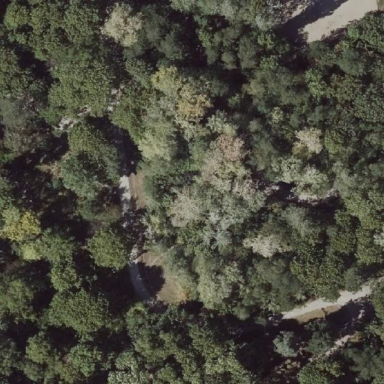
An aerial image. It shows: Mixed woodland with various types of leaves.